Question: Based on this topic: <URL> I want to retrieved data from mysql table using php and json but nothing is displayed in this operation.
Here are the information used:
'''
$conexion = new mysqli("localhost", 'xxx', 'xxx', 'Operations');
$query = "SELECT * FROM bugs";
$result = mysqli_query($conexion,$query);
while ($row = mysqli_fetch_array($result, MYSQL_ASSOC)) {
$id['projectid'] = $row['projectid'];
$id['status'] = $row['status'];
$id['severity'] = $row['severity'];
$id['title'] = $row['title'];
$id['creation_date'] = $row['creation_date'];
array_push($result_array,$id);
}
echo json_encode($result_array);
'''
'''
<!DOCTYPE html>
<html>
<head>
<title>Bugs Administration</title>
<meta name="viewport" content="width=device-width, initial-scale=1">
<link rel="stylesheet" href="http://code.jquery.com/mobile/1.2.1/jquery.mobile-1.2.1.min.css" />
<script src="http://code.jquery.com/jquery-1.8.3.min.js"></script>
<script src="http://code.jquery.com/mobile/1.2.1/jquery.mobile-1.2.1.min.js"></script>
<script>
$(document).live('pageinit',function (event) {
$.ajax({
url: 'http://127.0.0.1/app/json.php',
data: "",
dataType: 'json',
success: function(data)
{
for (var i = 0; i < data.length; i++) {
$('#list').append("<li><b>Project ID: </b>"+ data[i].projectid +
"<b>Status: </b>"+ data[i].status+
"<b>Severity: </b>"+ data[i].severity+
"<b>Title: </b>"+ data[i].title+
"<b>Creation Date: </b>"+ data[i].creation_date+
"</li>");
}
$('#list').listview('refresh');
}
});
});
</script>
</head>
<body>
<div data-role="page" id="bugs">
<div data-role="header">
<h1>List of Bugs</h1>
</div><!-- /header -->
<div class="Main" data-role="content">
<h3>Current opened bugs</h3>
<ul data-role="listview" id="list"></ul>
</div><!-- /content -->
<div data-role="footer">
<h3>Mobile App</h3>
</div><!-- /footer -->
</div><!-- /page -->
</body>
</html>
'''
Actually this is the result:

What I'm doing wrong?
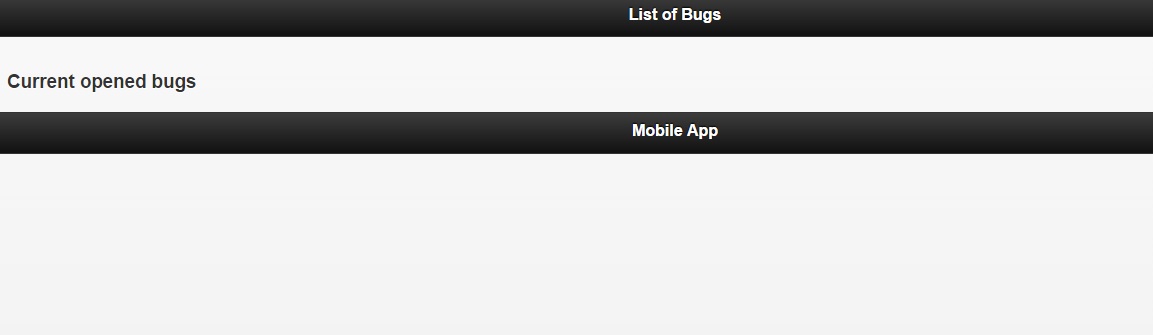
Answer: I think it's a cross domain issue, can you try to do your ajax call with a relative path if your index.html file is in the same folder as your json.php ?
'''
$.ajax({
url: 'json.php',
data: "",
dataType: 'json',
success: function(data)
{
for (var i = 0; i < data.length; i++) {
$('#list').append("<li><b>Project ID: </b>"+ data[i].projectid +
"<b>Status: </b>"+ data[i].status+
"<b>Severity: </b>"+ data[i].severity+
"<b>Title: </b>"+ data[i].title+
"<b>Creation Date: </b>"+ data[i].creation_date+
"</li>");
}
$('#list').listview('refresh');
}
});
'''
Here is the full index.html code :
'''
<!DOCTYPE html>
<html>
<head>
<title>Bugs Administration</title>
<meta name="viewport" content="width=device-width, initial-scale=1">
<link rel="stylesheet" href="http://code.jquery.com/mobile/1.2.1/jquery.mobile-1.2.1.min.css" />
<script src="http://code.jquery.com/jquery-1.8.3.min.js"></script>
<script src="http://code.jquery.com/mobile/1.2.1/jquery.mobile-1.2.1.min.js"></script>
<script>
$(document).live('pageinit',function (event) {
$.ajax({
url: 'json.php',
data: "",
dataType: 'json',
success: function(data)
{
console.log(data);
for (var i = 0; i < data.length; i++) {
$('#list').append("<li><b>Project ID: </b>"+ data[i].projectid +
"<b>Status: </b>"+ data[i].status+
"<b>Severity: </b>"+ data[i].severity+
"<b>Title: </b>"+ data[i].title+
"<b>Creation Date: </b>"+ data[i].creation_date+
"</li>");
}
$('#list').listview('refresh');
}
});
});
</script>
</head>
<body>
<div data-role="page" id="bugs">
<div data-role="header">
<h1>List of Bugs</h1>
</div><!-- /header -->
<div class="Main" data-role="content">
<h3>Current opened bugs</h3>
<ul data-role="listview" id="list"></ul>
</div><!-- /content -->
<div data-role="footer">
<h3>Mobile App</h3>
</div><!-- /footer -->
</div><!-- /page -->
</body>
</html>
'''